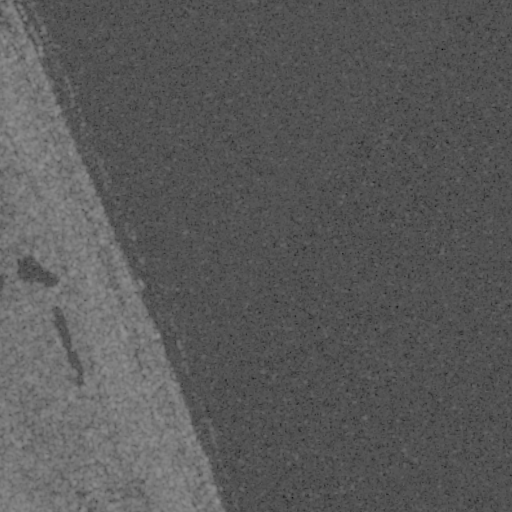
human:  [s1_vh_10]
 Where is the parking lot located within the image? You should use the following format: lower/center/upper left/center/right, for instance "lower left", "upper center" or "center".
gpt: The parking lot is located in the upper left of the image.
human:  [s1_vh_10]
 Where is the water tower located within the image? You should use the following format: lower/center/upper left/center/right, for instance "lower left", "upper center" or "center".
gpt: The water tower is located in the lower left of the image.
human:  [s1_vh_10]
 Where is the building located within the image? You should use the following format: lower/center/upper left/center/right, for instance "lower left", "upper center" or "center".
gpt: The building is located in the upper left of the image.
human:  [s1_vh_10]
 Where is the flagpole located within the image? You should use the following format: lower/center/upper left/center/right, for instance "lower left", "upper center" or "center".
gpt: The flagpole is located in the upper left of the image.
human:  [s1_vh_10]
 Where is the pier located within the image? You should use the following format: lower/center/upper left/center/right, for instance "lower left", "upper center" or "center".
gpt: The pier is located in the upper left of the image.
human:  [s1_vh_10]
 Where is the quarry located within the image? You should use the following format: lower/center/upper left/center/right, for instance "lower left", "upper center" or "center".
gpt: There is no quarry in the image.

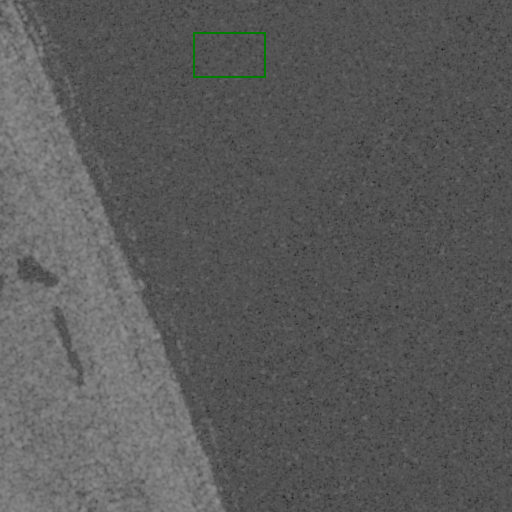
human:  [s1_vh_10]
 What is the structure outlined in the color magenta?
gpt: There is no magenta outline.
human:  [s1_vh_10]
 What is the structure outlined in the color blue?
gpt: There is no structure outlined in blue.